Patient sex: F
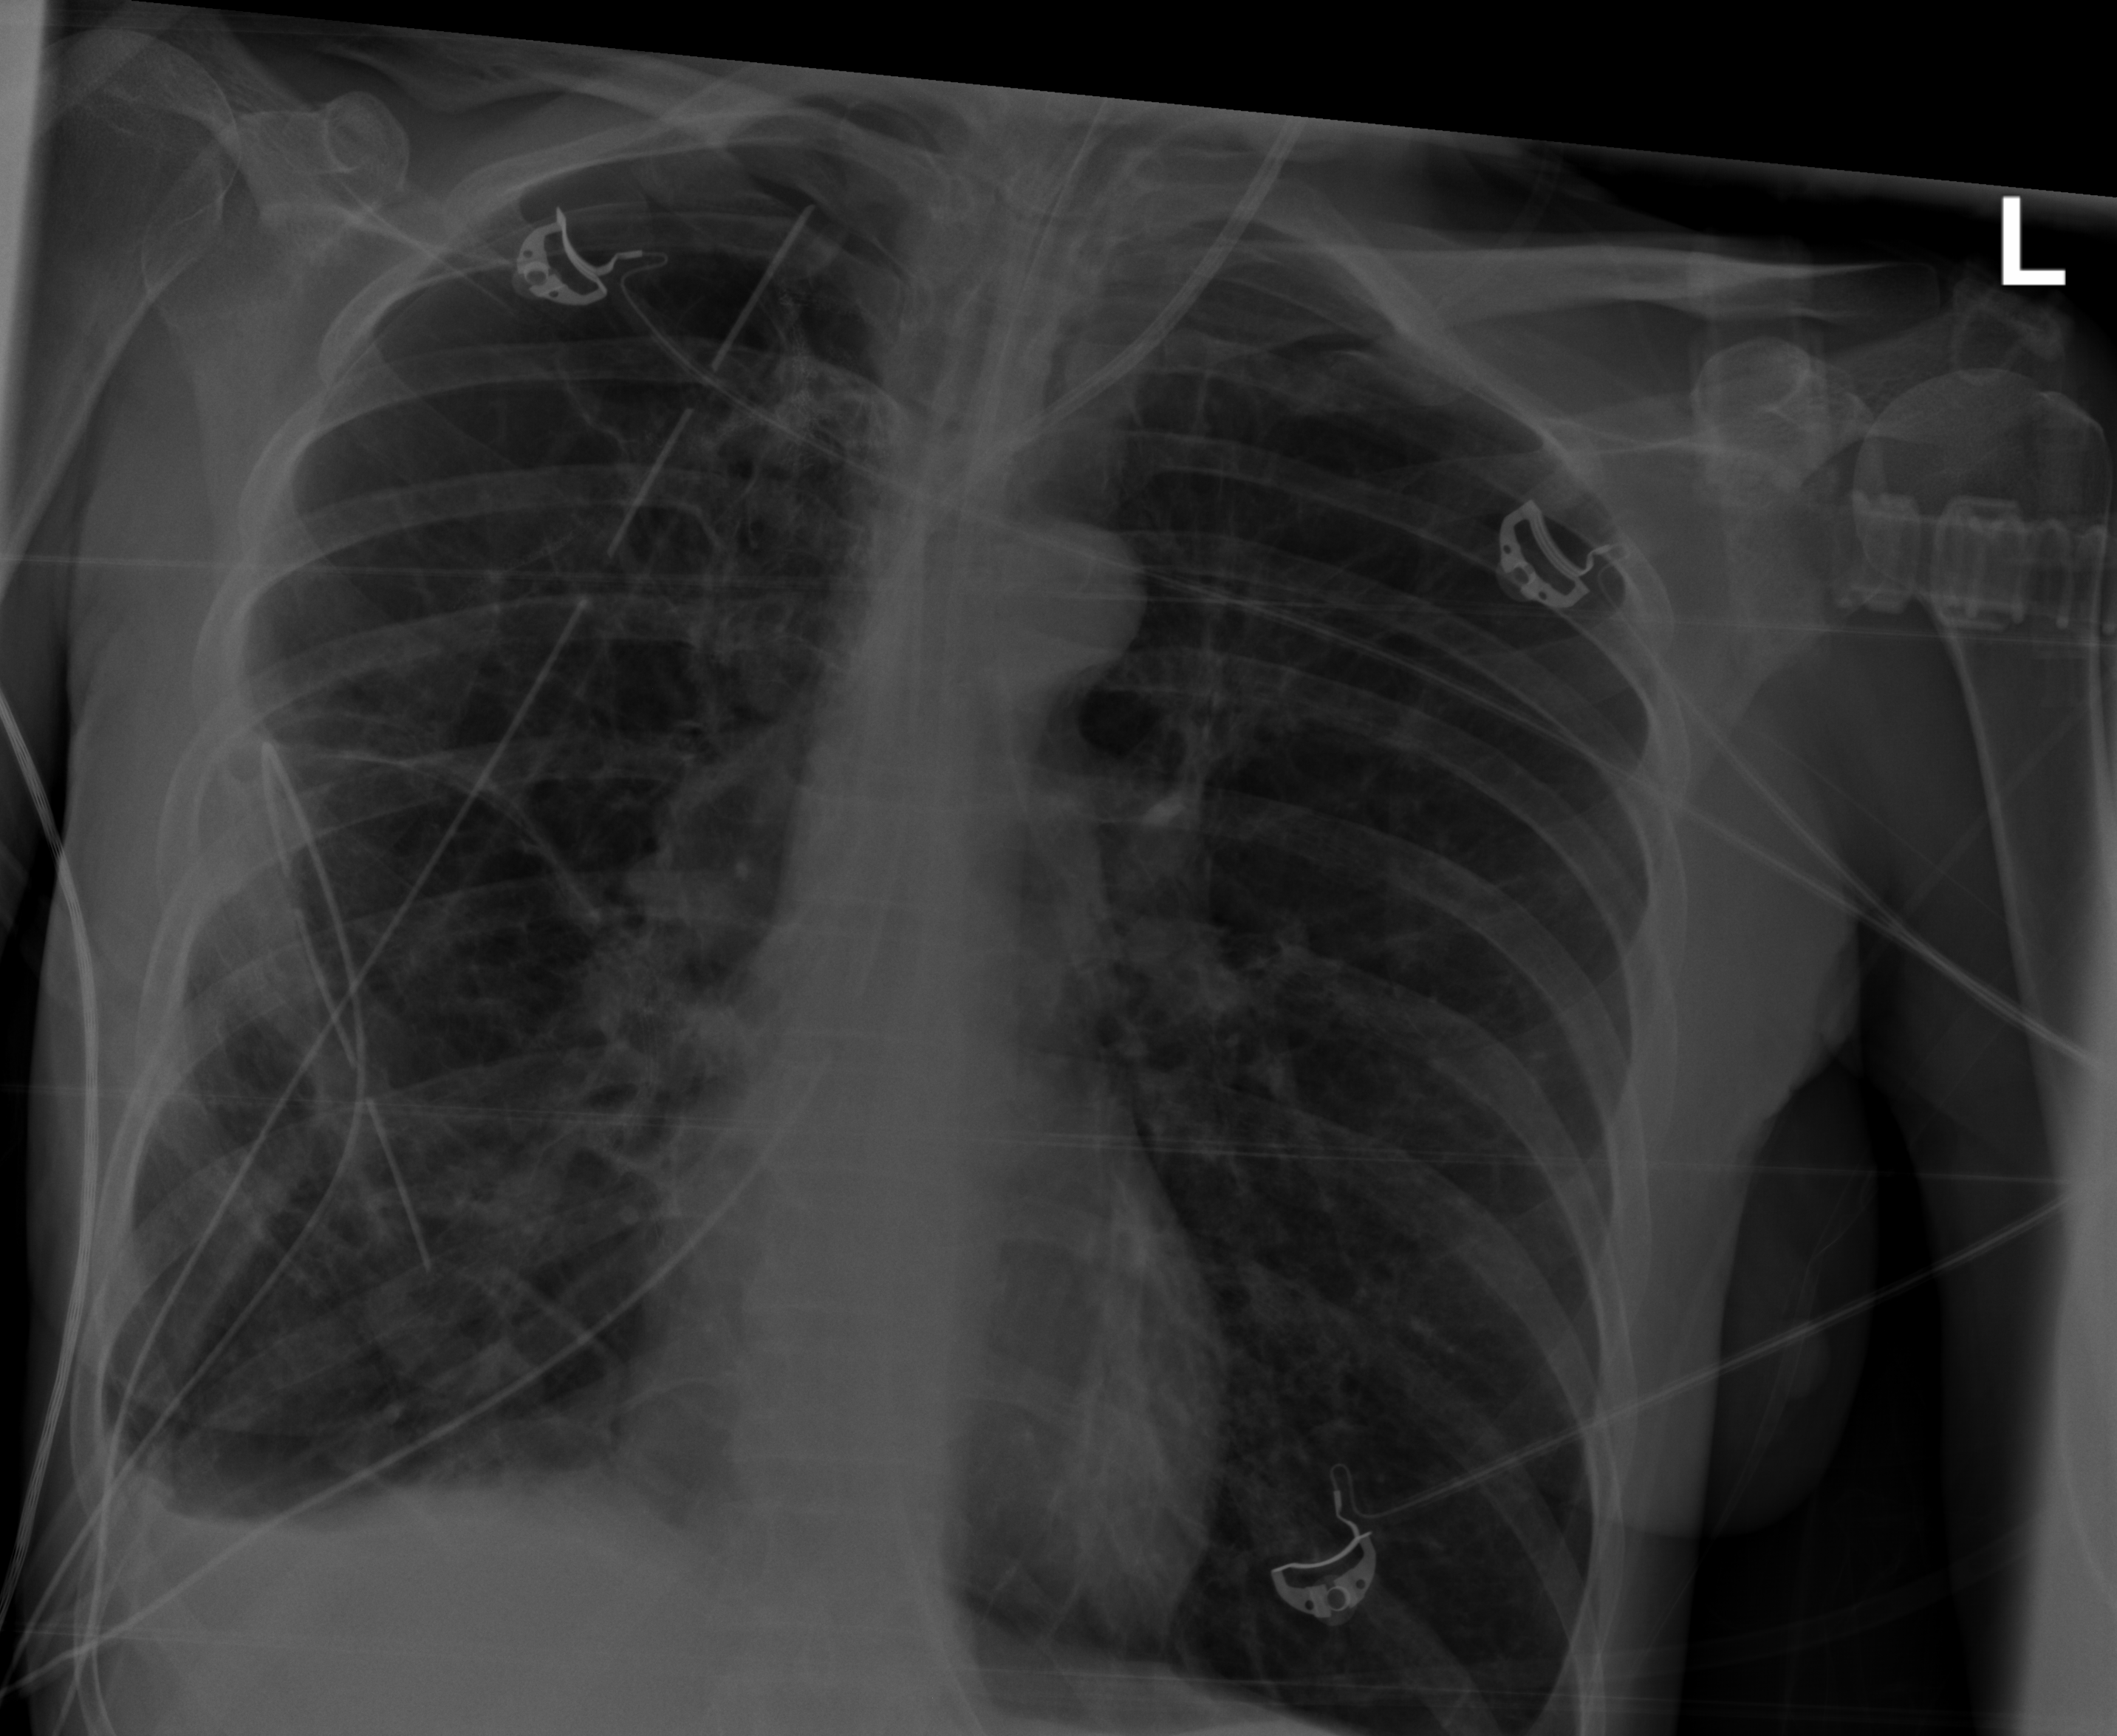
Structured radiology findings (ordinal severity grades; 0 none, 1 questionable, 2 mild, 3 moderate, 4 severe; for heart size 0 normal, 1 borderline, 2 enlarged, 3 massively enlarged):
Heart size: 0
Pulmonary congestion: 0
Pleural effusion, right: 2
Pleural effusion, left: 0
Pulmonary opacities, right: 0
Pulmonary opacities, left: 0
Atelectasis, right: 2
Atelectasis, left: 0